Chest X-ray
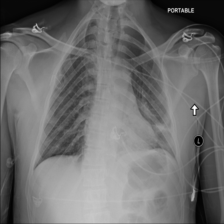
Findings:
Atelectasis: positive
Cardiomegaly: negative
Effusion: negative
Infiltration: positive
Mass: negative
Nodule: negative
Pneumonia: negative
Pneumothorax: negative
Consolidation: negative
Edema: negative
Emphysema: negative
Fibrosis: negative
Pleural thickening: negative
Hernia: negative